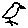
Label: bird